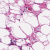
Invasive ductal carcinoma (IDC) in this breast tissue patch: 0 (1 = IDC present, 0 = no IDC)